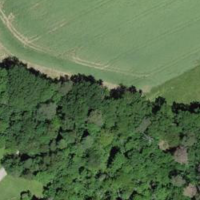
EUNIS habitat code: 44
Species observed at this site:
Fagus sylvatica